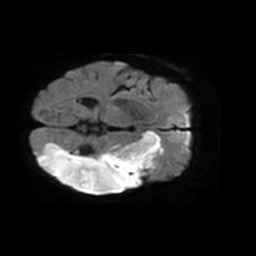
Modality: TRACE
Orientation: axial
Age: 64
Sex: female
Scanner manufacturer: philips
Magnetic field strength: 1.5 T
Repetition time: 4.741 s
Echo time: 0.07764 s